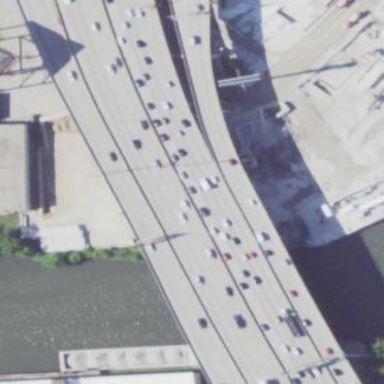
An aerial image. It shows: Man-made bridge.